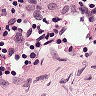
Metastatic tissue present: no